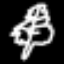
Label: leaf